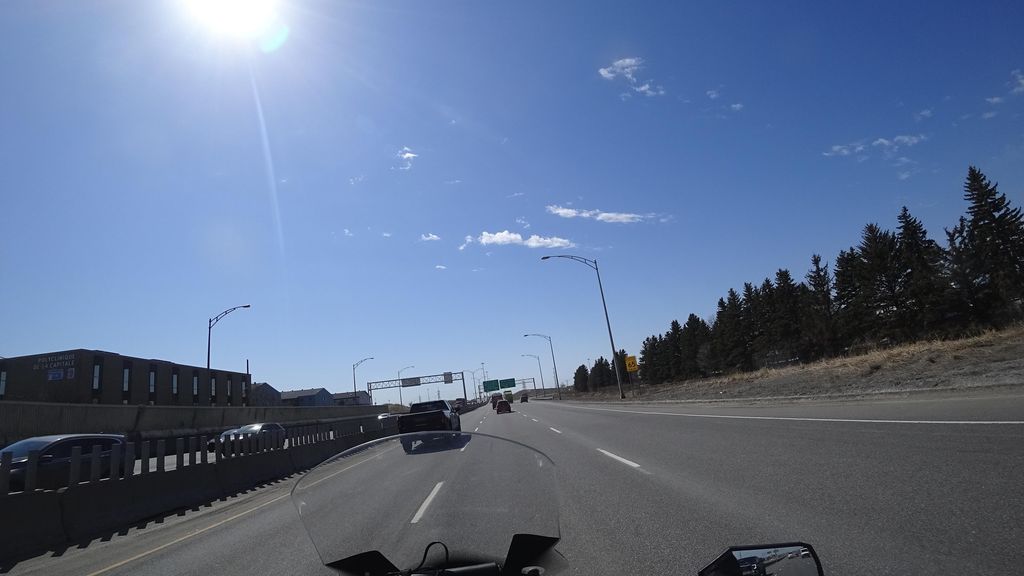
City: quebec_city